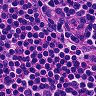
Metastatic tissue present: no